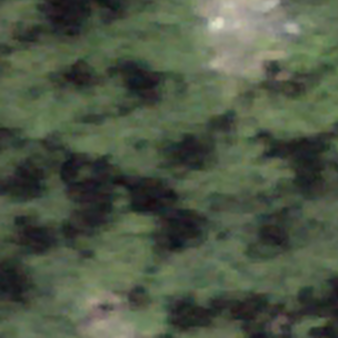
Label: other